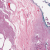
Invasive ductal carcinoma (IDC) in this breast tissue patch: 0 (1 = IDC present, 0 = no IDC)